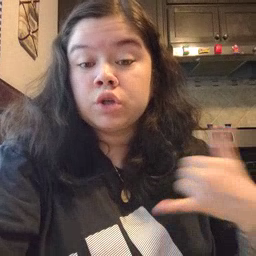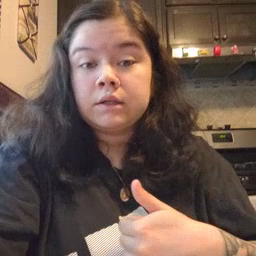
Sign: jacket